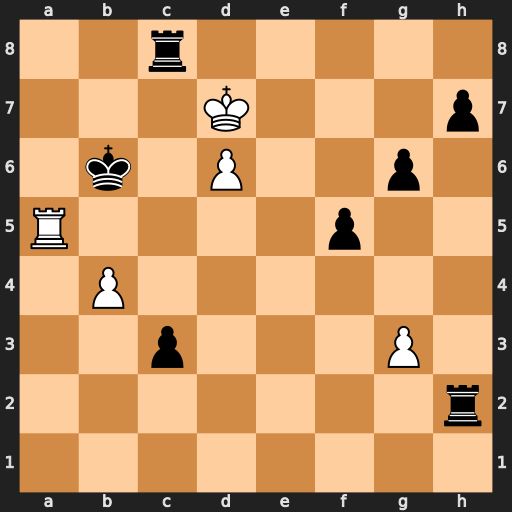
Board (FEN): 2r5/3K3p/1k1P2p1/R4p2/1P6/2p3P1/7r/8
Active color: w
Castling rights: -
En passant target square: -
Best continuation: Kxc8 c2 Rc5 c1=B Rxc1